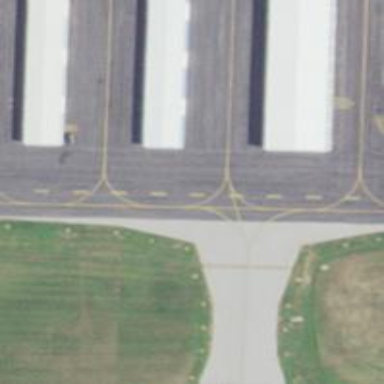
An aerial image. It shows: View of taxiway at the airport.